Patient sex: M
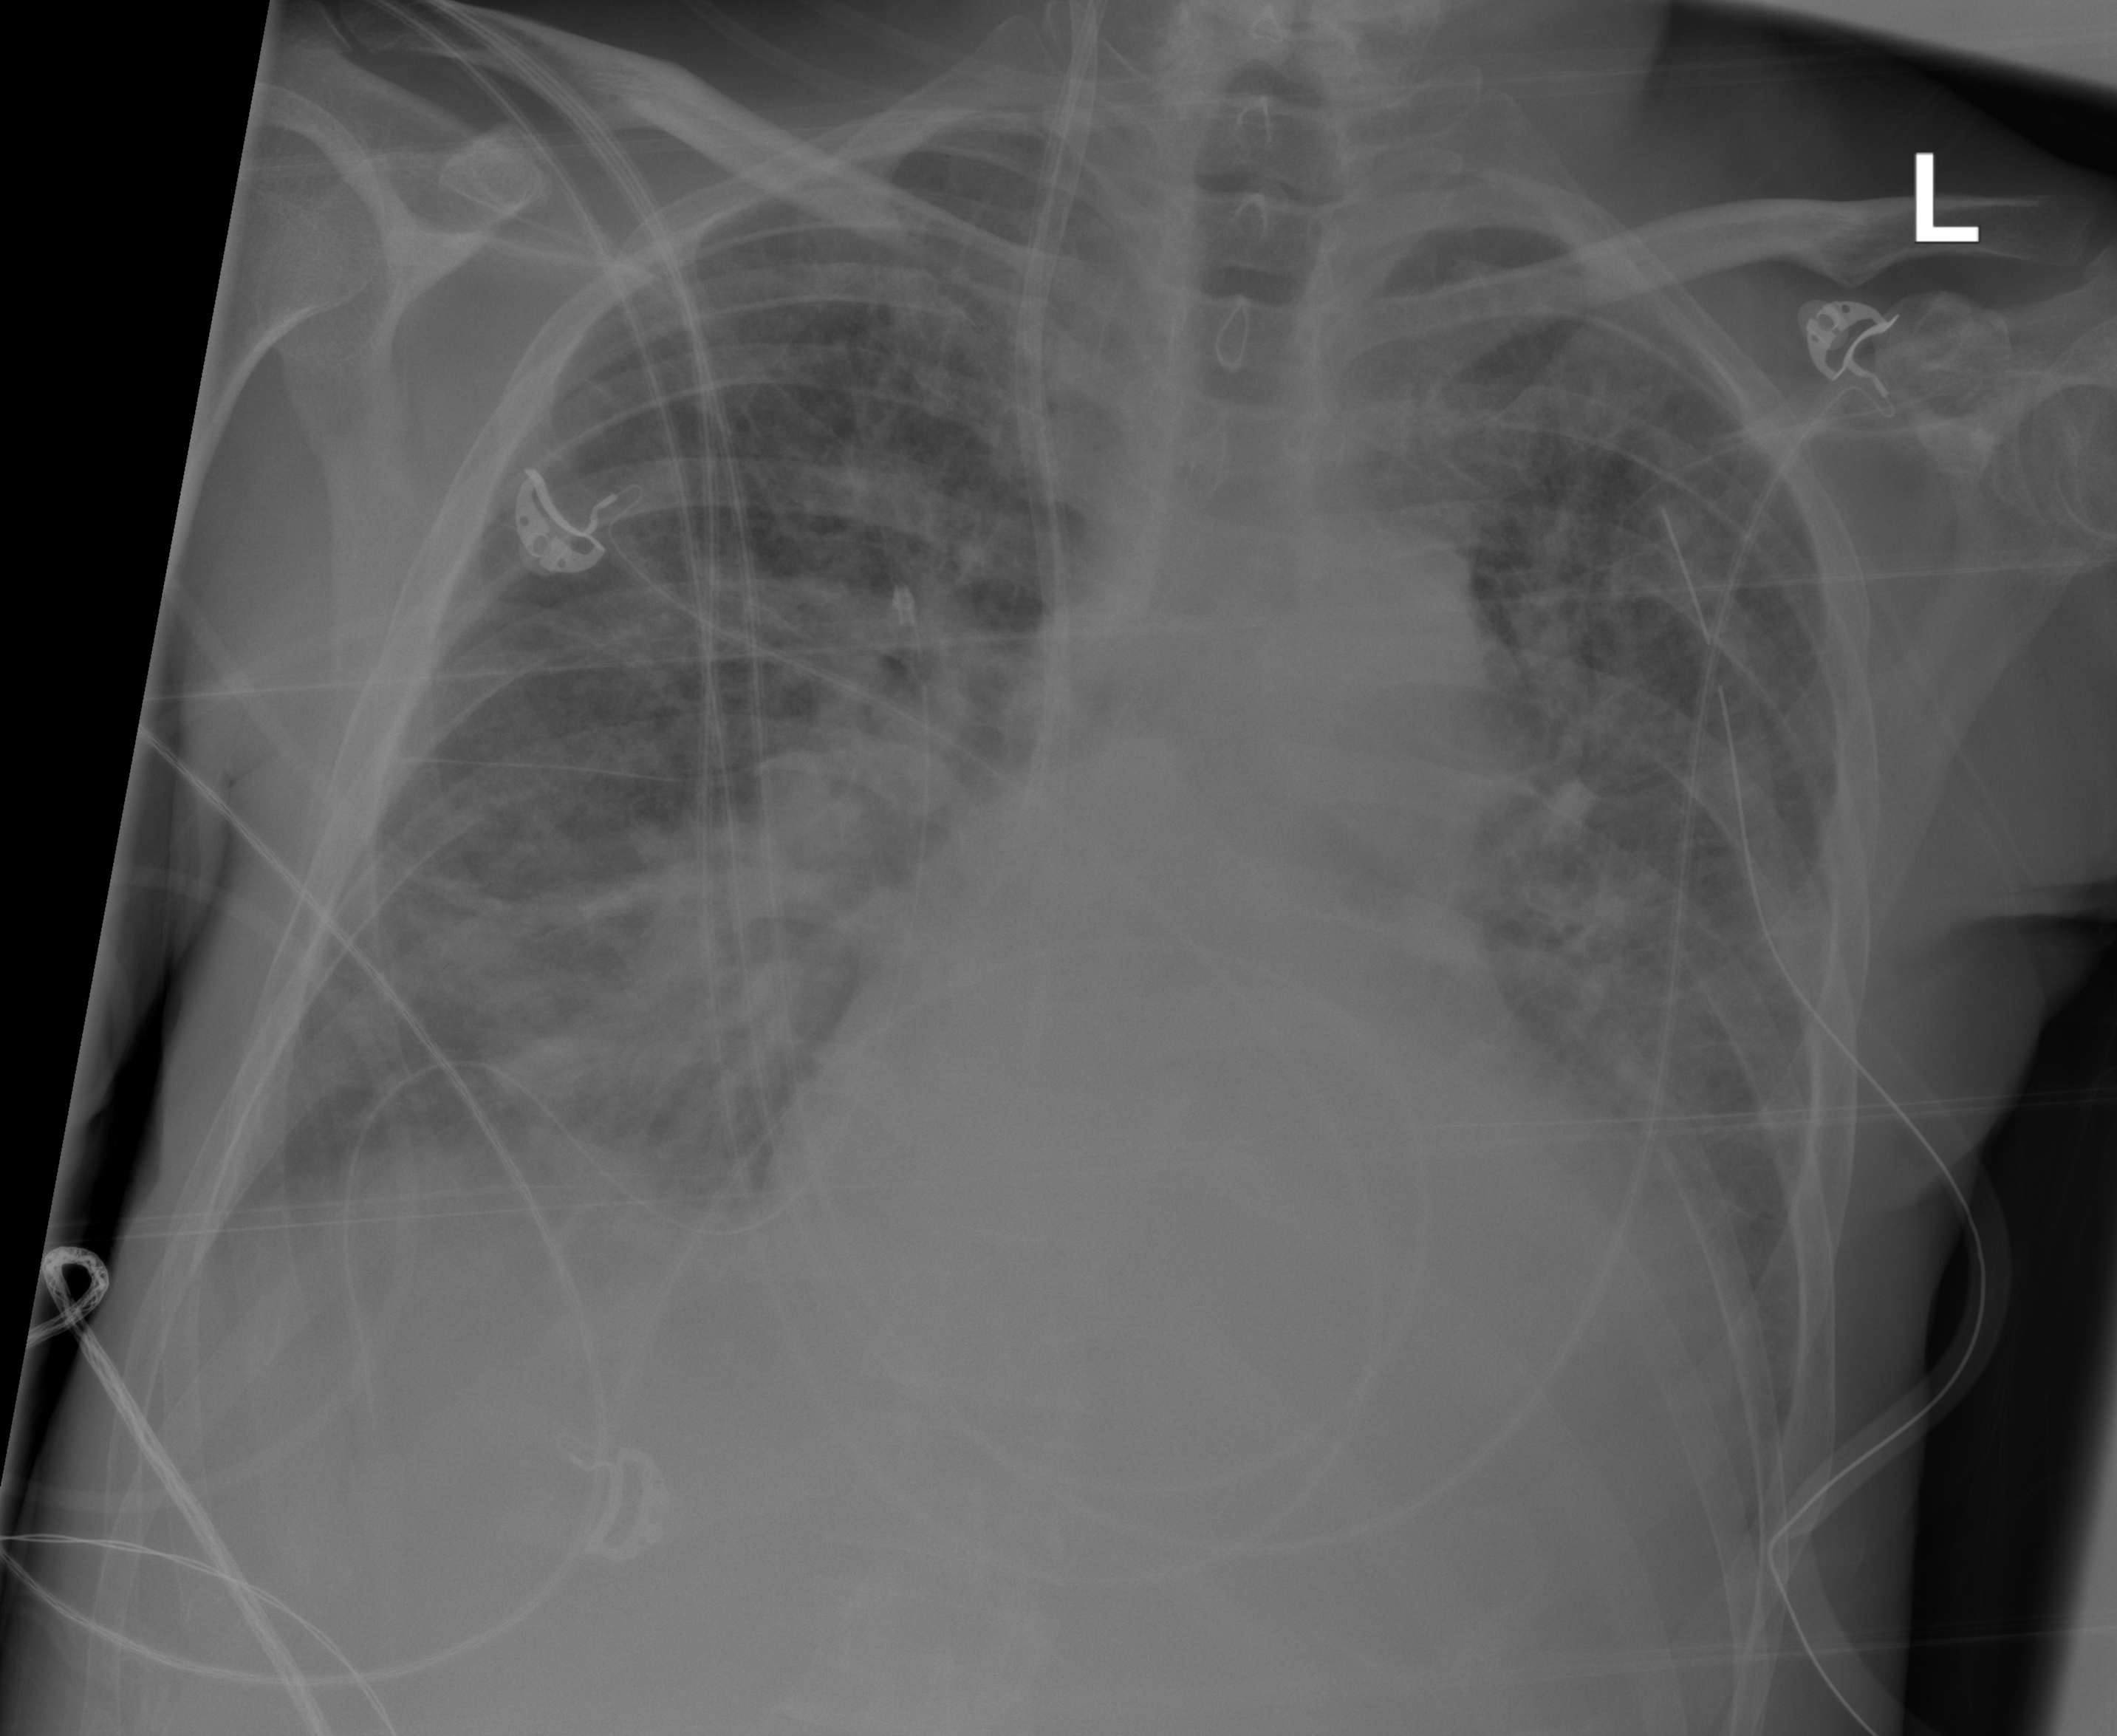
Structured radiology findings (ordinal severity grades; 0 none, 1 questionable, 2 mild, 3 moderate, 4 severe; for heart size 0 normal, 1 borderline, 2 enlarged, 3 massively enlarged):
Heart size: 3
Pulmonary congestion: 2
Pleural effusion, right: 0
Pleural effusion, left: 0
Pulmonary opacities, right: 3
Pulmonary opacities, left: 2
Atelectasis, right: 2
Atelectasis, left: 2